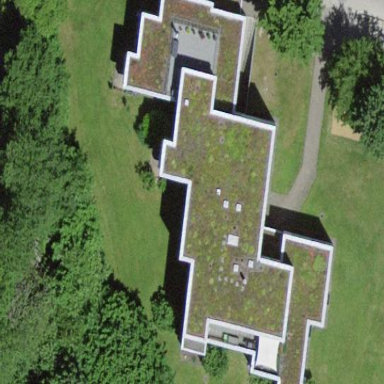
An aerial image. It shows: Building with apartments and flat roof.